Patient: sex M, age 47
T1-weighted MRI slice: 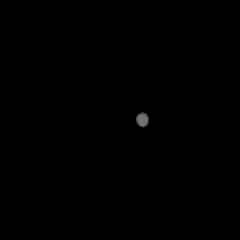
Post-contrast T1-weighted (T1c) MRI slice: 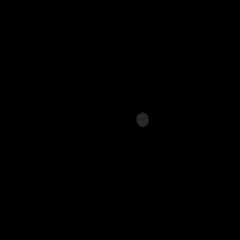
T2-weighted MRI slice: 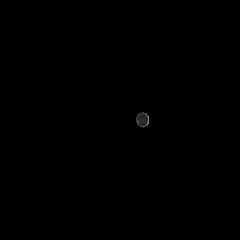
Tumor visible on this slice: no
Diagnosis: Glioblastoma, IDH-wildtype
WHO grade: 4